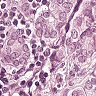
Metastatic tissue present: yes